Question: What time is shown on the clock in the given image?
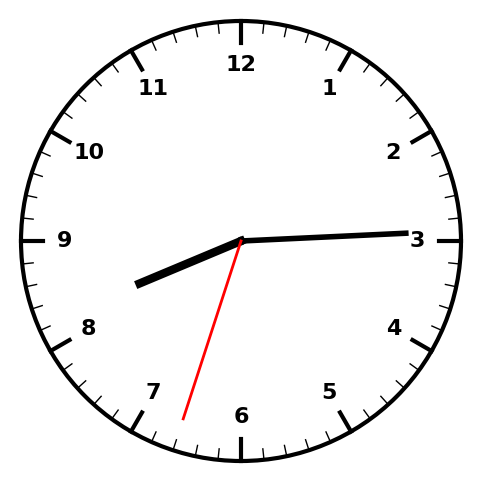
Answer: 08:14:33